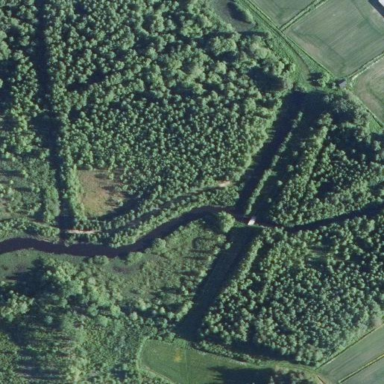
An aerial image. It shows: Forest area.